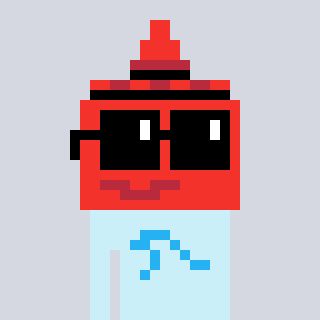
a pixel art character with square black sunglasses, a ketchup-shaped head and a cold-colored body on a cool background